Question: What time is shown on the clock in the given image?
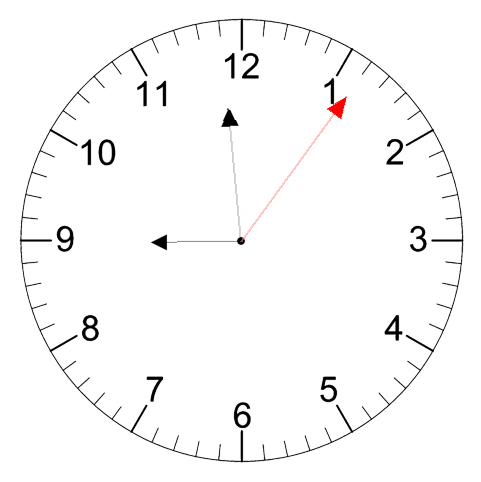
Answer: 08:59:06